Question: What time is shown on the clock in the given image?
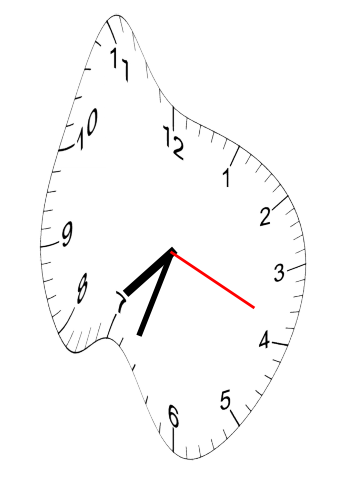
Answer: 07:33:19